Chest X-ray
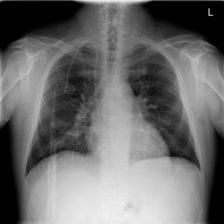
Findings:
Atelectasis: negative
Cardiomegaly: negative
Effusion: negative
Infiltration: negative
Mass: negative
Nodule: negative
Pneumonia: negative
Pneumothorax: negative
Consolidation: negative
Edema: negative
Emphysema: negative
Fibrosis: negative
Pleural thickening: negative
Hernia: negative